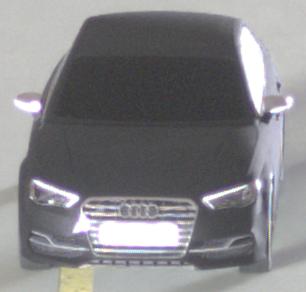
Make: Audi
Model: S3
Detailed model: 8V
Model produced from: 2013
Model produced until: 2020
Doors: 4
Color: black
Road condition: dry road
Daytime: midday
Contrast: medium contrast